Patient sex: M
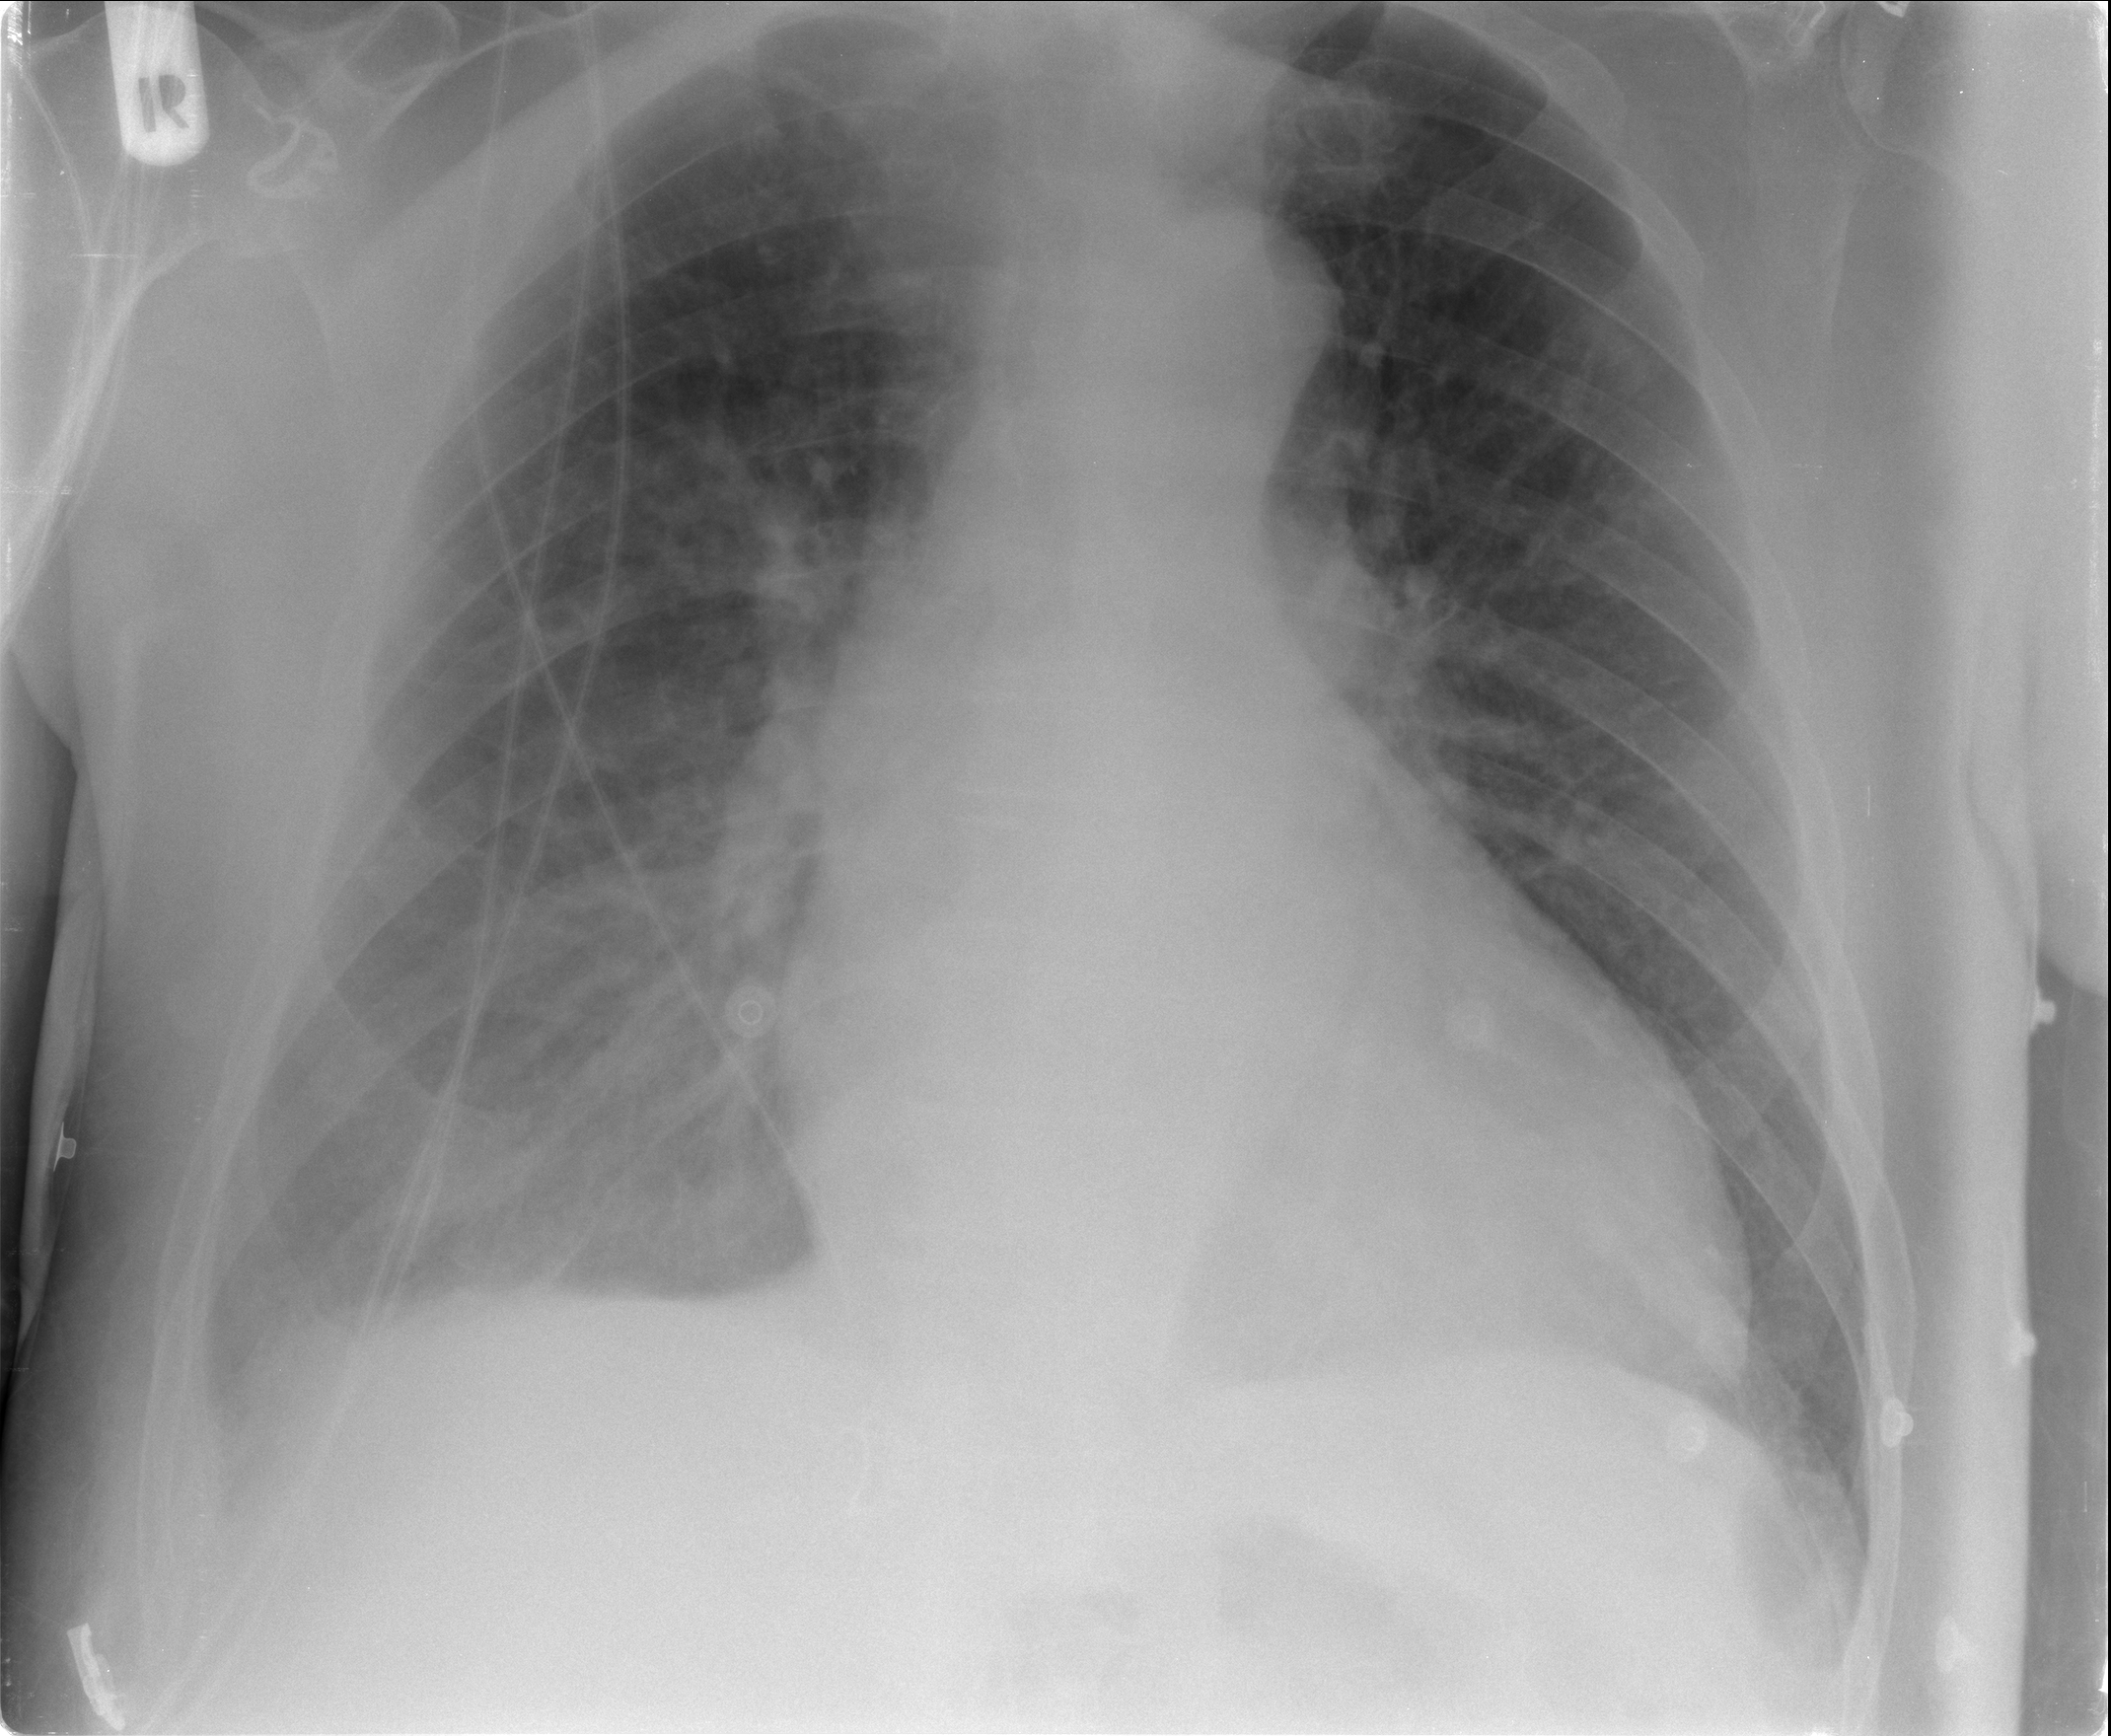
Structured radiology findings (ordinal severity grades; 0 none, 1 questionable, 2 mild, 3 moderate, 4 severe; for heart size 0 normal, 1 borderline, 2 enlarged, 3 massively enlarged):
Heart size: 2
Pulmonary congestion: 0
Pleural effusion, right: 1
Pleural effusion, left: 0
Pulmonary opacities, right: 0
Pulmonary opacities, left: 0
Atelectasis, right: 0
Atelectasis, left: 0